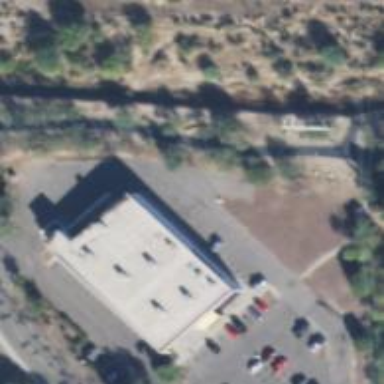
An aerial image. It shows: Building that houses fitness center.